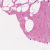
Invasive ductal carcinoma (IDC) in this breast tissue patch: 0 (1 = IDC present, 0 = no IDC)